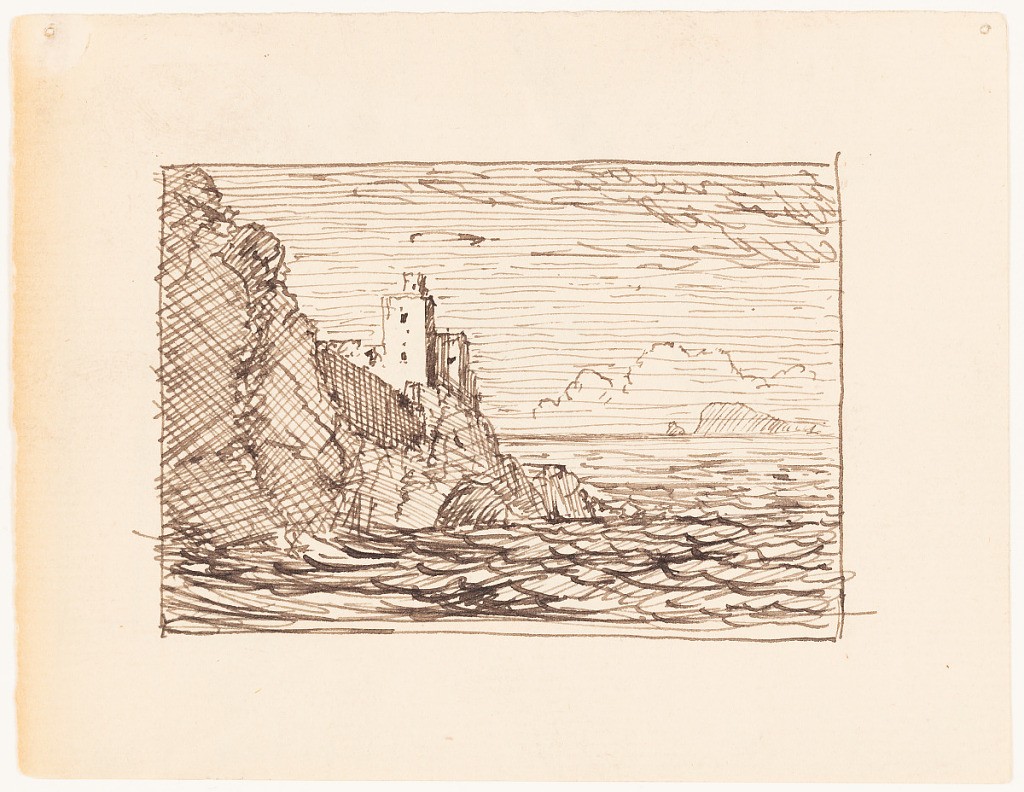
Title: Imaginary Coastal Landscape with a Tower
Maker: Frederic Edwin Church, American, 1826–1900
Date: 1870–75
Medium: Pen and ink on off-white laid paper: verso: pen and ink
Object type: Drawing
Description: Landscape sketch showing an imagined view of a tower built on coastal cliffs beneath a cloudy sky. At left, a rocky, nearly vertical cliff stretch from the foreground to the middle distance at center, where it hosts a castle with a tall, square tower. At lower center and right, choppy ocean waters extend from the foreground and into the background, where a large prominence and pinnacle are visible along the horizon at right. Above, billowing clouds inhabit an otherwise darkening sky. Scene delineated within a rectangular frame, surrounded by white margins.

Verso: Unfinished sketches of what appear to be wooden gates, or two doors made of wood planks. Two crossing planks are cut off along the upper margin, while another incomplete linear design is visible at right. The vertical lines trail off. Forms a complete (yet still indistinct) image with 1917-4-541.